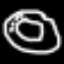
Label: donut